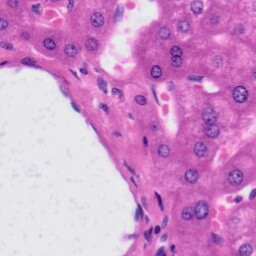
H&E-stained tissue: Liver